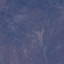
Land use / land cover class: HerbaceousVegetation